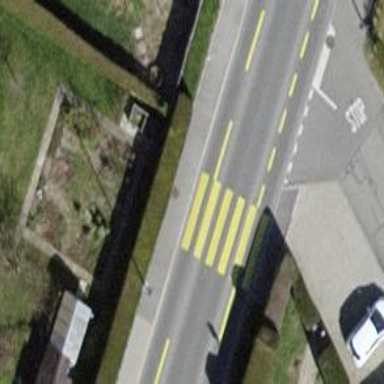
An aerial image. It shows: Marked crossing on the road.